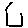
Label: hexagon